Question: how do align the values from the csv file into my listview control...
the problem in the code I used is that every csv values are added in the first column only...
this is my sample listview output:

the first "1234" needs to be aligned with "asd" but on the second column "p"
then the second "1234" needs to be aligned with "dfg" but on the second column "p"
## The correct display needs to be like this:
## u | p
'''
asd | 1234
dfg | 1234
'''
The "|" symbol represents only a border in the listview control between the 2 values... sorry for the misunderstanding..
Here is the code that I have constructed so far...
'''
try
{
string delimiter = ",";
string tablename = "medTable";
DataSet dataset = new DataSet();
OpenFileDialog openFileDialog1 = new OpenFileDialog();
openFileDialog1.Filter = "CSV Files (*.csv)|*.csv|All Files (*.*)|*.*";
openFileDialog1.FilterIndex = 1;
if (openFileDialog1.ShowDialog() == DialogResult.OK)
{
if (MessageBox.Show("Are you sure you want to import the data from
" + openFileDialog1.FileName + "?", "Are you sure?", MessageBoxButtons.YesNo) == DialogResult.Yes)
{
filename = openFileDialog1.FileName;
StreamReader sr = new StreamReader(filename);
string csv = File.ReadAllText(openFileDialog1.FileName);
sr.Close();
String[] strArray = csv.Split(new char[] { ',' });
foreach (string strValue in strArray)
{
listView1.Items.Add(strValue);
}
}
else
{
}
}
}
catch (Exception ek)
{
}
'''
I know there are a lot of gurus here who are very helpful ...
thanks
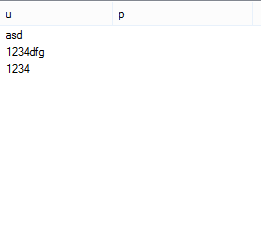
Answer: You want to create a 'SubItem' for the second value, right? Make sure the 'ListView' has two 'Columns' and is in 'Details' view.
'''
listView1.View = View.Details;
listView1.Columns.Add("header1");
listView1.Columns.Add("header2");
'''
Although I prefer the designer to do that.. Now you can fill it:
'''
using System.IO;
//..
var lines = File.ReadAllLines(filename);
foreach (string line in lines)
{
var parts = line.Split(',');
ListViewItem lvi = new ListViewItem(parts[0]);
lvi.SubItems.Add(parts[1]);
listView1.Items.Add(lvi);
}
'''
You may want to add error checking before accessing the parts array!
A note on using the 'SubItems' collection: When you later access it the 'SubItem[1]' is the 2nd column and 'SubItem[0]' is the first column, which you have actually added as the 'Item'!
If you simply wanted the two values be concatenated, you would have changed my code to this:
'''
var lines = File.ReadAllLines(filename);
foreach (string line in lines)
{
var parts = line.Split(',');
listView1.Items.Add(parts[0] + " - " + parts[1]);
}
'''